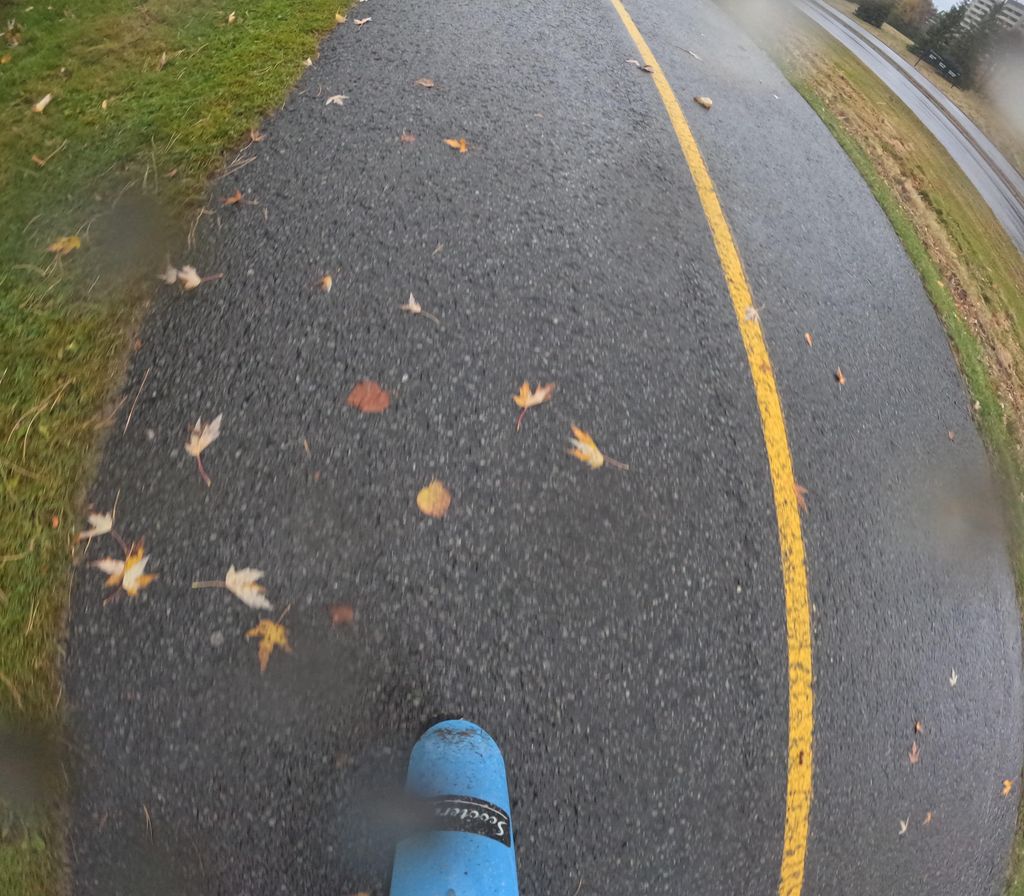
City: ottawa-gatineau